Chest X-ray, PA view. Patient: 57 years old, sex M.
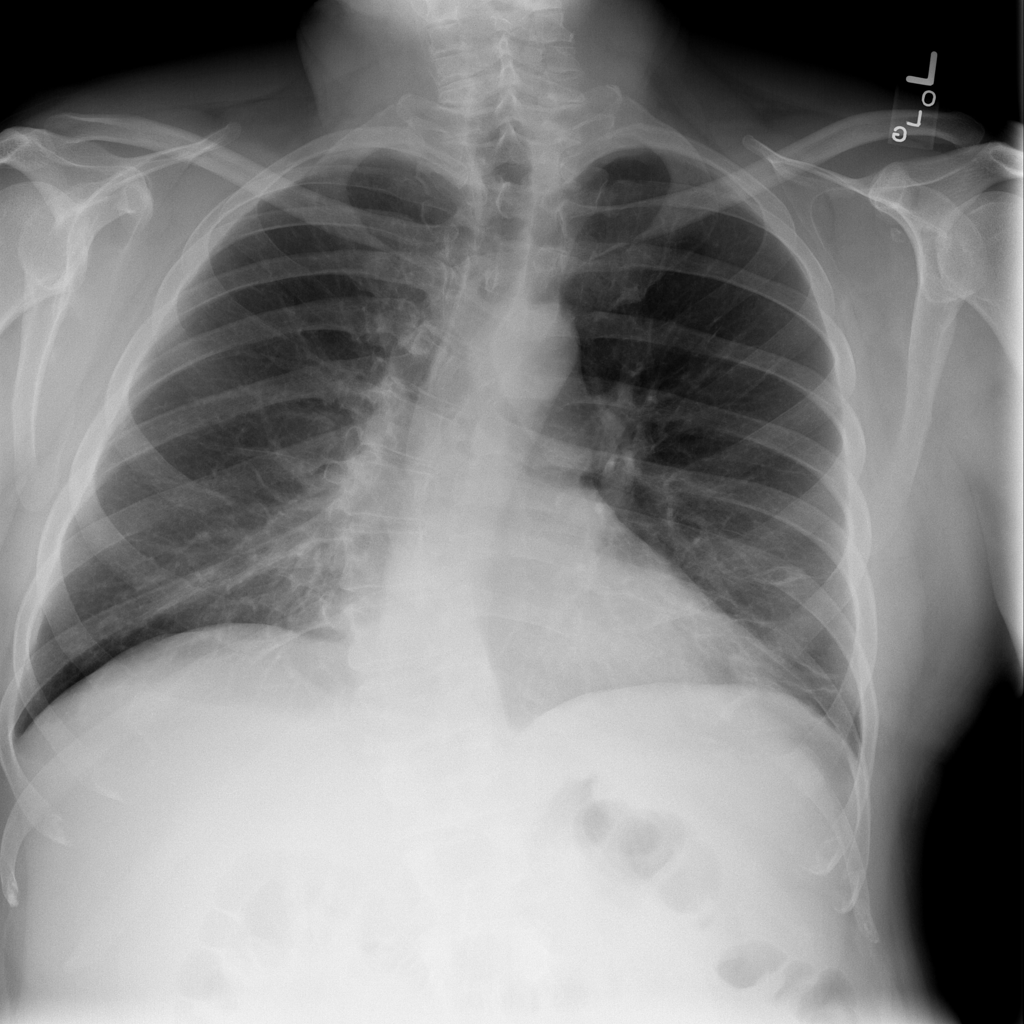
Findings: No Finding